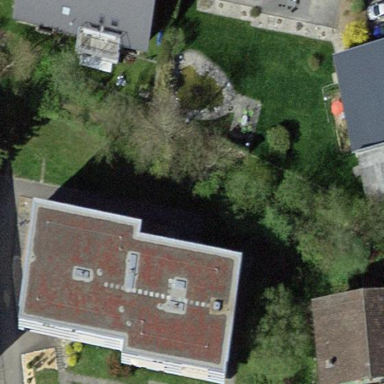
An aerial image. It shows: Flat-roofed apartment building.